Field crop: maize
Growth stage: 2
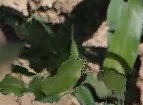
Species: maize